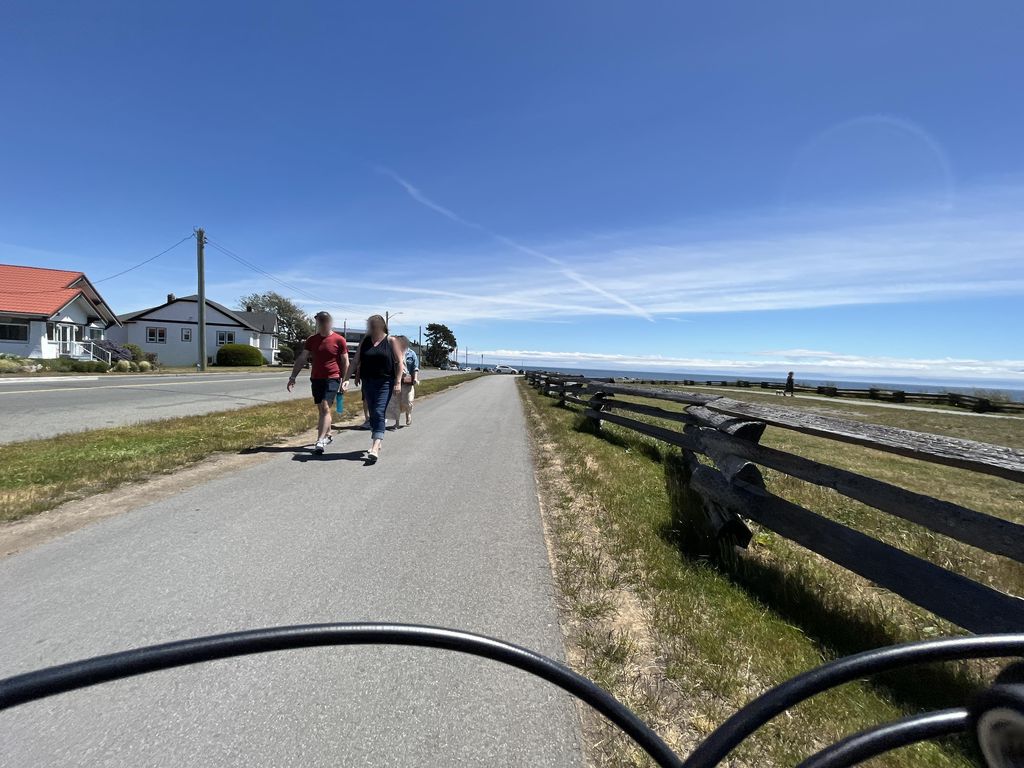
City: victoria